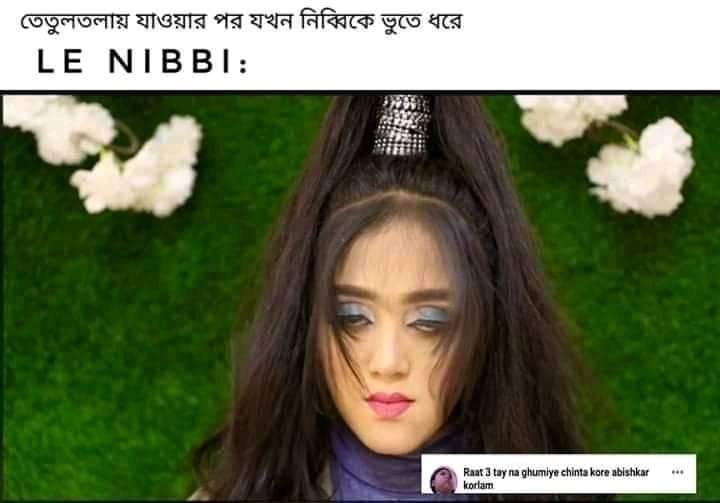
Text: তেতুলতলায় যাওয়ার পর যখন নিব্বিকে ভুতে ধরে     LE NIBBI:
Label: Hate
Hate category: Personal Offence
Targeted group: Individual